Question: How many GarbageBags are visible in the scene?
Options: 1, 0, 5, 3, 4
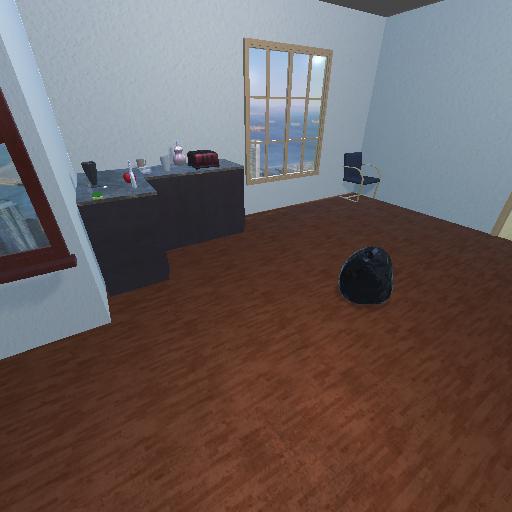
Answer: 1